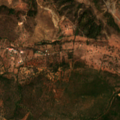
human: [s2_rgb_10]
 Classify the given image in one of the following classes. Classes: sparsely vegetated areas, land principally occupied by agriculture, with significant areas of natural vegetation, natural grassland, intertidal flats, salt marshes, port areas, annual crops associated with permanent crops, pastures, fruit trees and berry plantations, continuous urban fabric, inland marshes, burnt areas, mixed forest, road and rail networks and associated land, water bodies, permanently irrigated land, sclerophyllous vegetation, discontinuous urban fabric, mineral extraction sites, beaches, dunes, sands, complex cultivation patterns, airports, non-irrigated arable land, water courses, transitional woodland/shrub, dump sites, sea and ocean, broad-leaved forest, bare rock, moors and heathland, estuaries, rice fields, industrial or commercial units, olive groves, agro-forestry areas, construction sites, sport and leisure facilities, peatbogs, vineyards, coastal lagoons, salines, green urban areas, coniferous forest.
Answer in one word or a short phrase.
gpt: olive groves, complex cultivation patterns, sclerophyllous vegetation, transitional woodland/shrub